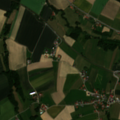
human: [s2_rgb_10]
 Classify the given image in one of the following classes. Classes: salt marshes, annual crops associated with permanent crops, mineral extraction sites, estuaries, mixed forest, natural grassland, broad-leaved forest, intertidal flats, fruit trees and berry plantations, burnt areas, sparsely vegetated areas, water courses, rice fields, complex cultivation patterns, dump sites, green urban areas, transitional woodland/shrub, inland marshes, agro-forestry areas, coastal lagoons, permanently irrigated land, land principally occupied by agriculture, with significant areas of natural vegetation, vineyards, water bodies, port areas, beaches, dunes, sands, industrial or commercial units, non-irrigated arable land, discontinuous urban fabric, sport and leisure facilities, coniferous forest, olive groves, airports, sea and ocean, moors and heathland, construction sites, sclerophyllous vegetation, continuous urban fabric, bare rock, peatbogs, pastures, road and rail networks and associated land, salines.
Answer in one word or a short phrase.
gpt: discontinuous urban fabric, non-irrigated arable land, land principally occupied by agriculture, with significant areas of natural vegetation, coniferous forest